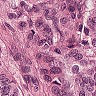
Metastatic tissue present: yes